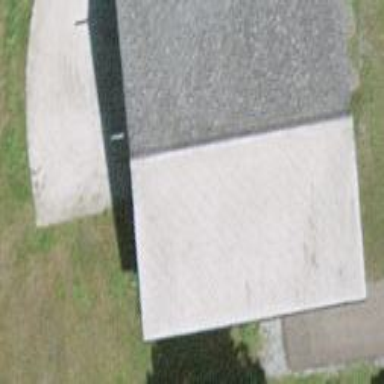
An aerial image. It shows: Service building.